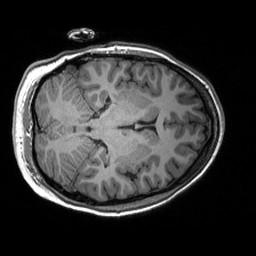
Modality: T1w
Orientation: axial
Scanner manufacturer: siemens
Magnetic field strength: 3 T
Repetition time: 2.53 s
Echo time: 0.00288 s